Question: Always when I try to pull commit, git is asking me for 'arbitary location' of repository.
I want to put for that dir constant 'arbitary location', so in future I will not have to put manually address of repo.
How can resolve it?

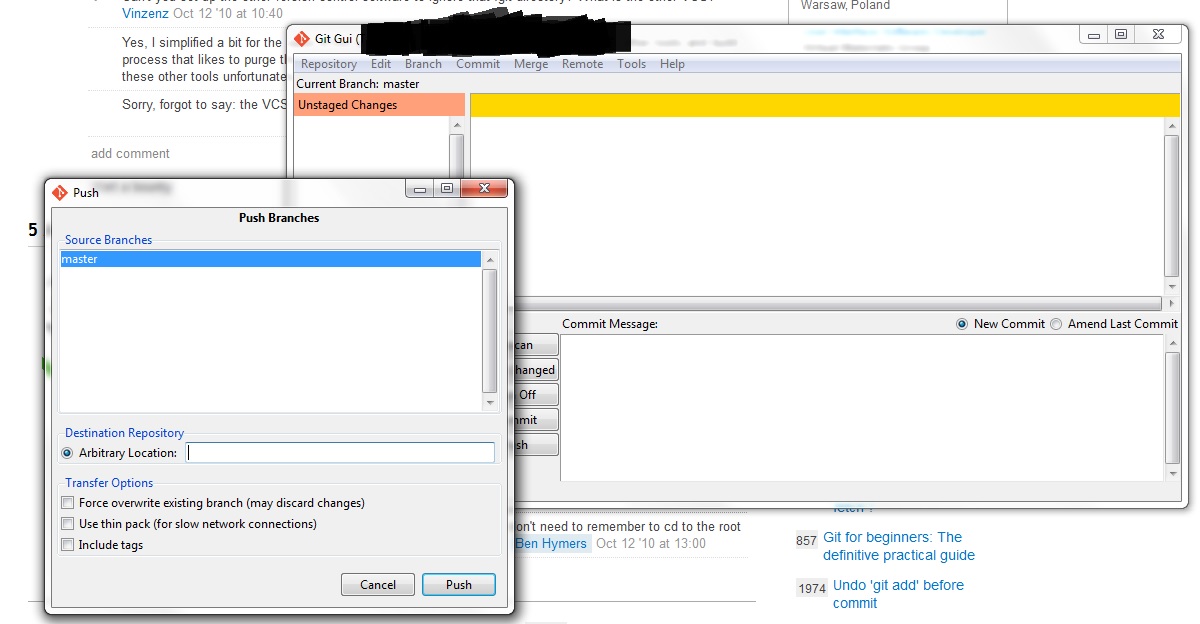
Answer: You need to create a default 'remote' repo you want to push your changes to.
'''
git remote add <remote_name> <remote_url>
'''
The remote URL can be set to a local path too.
Then set this remote as the default during the first push:
'''
git push -u <remote_name>
'''
In future you can just 'git push' and it will be pushed to your remote.